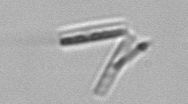
Label: Thalassionema